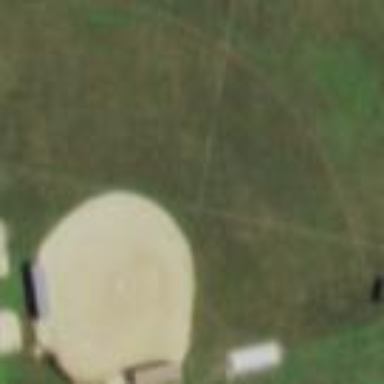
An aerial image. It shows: Baseball pitch for leisure land.